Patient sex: M
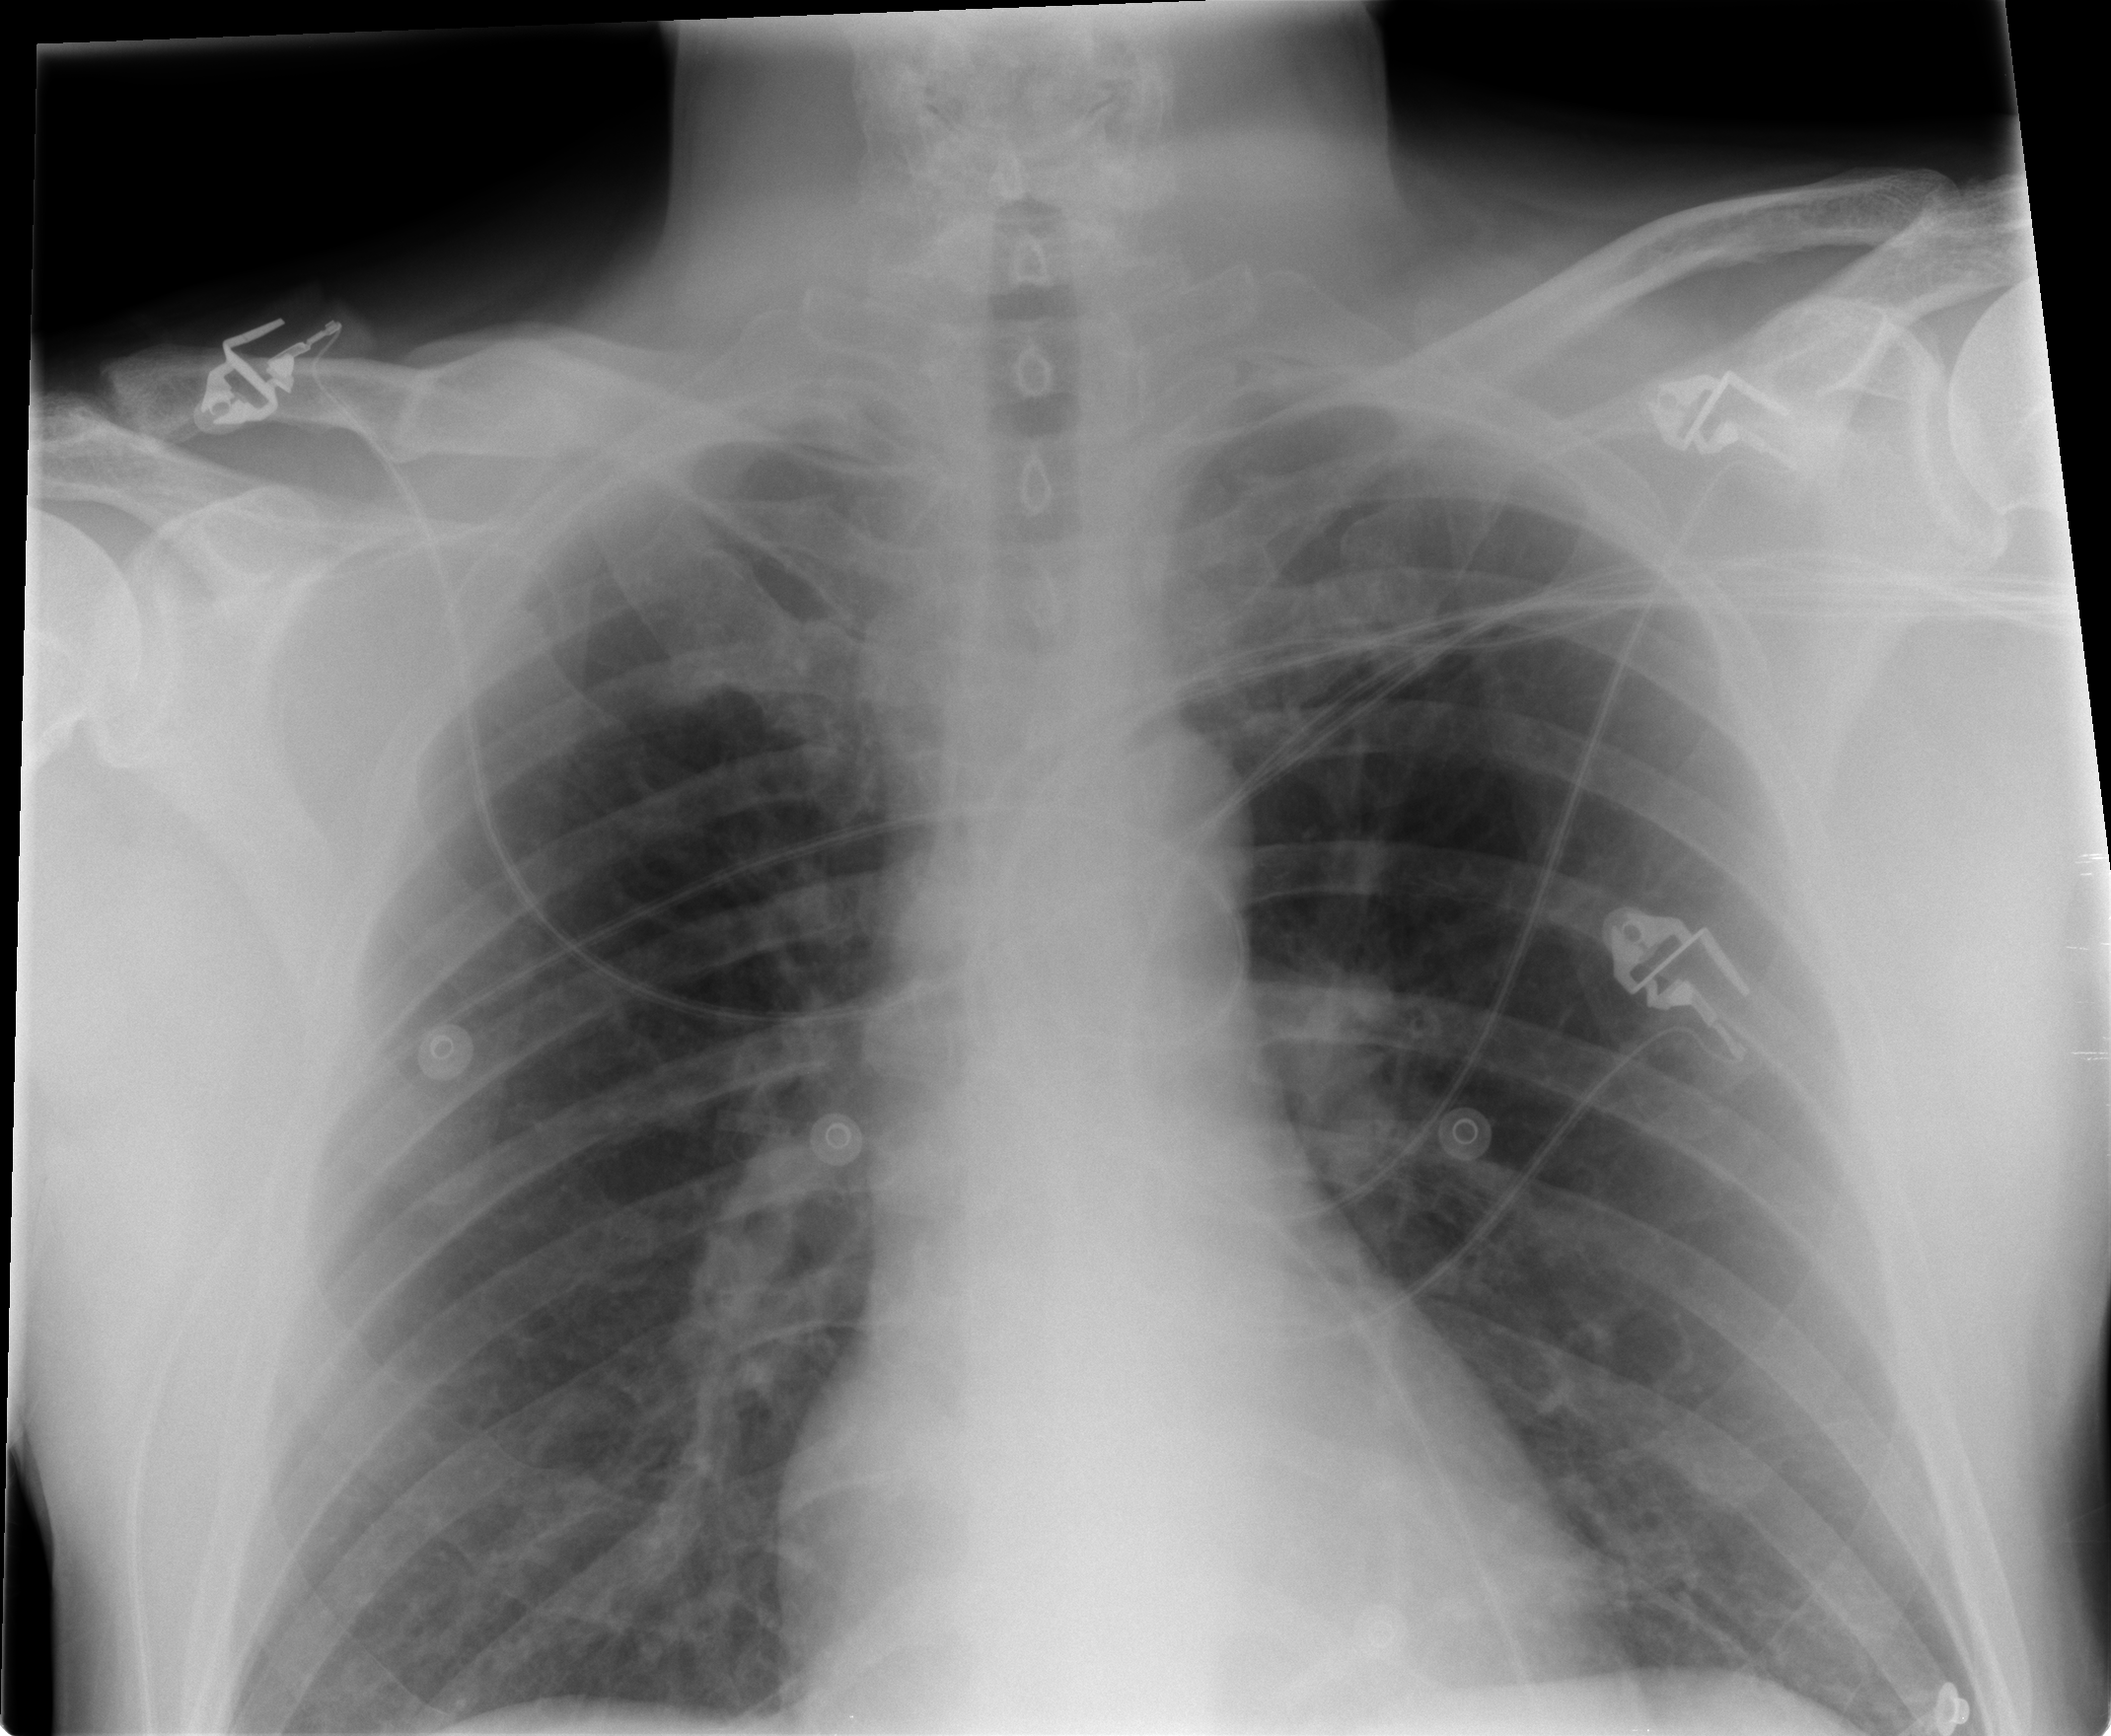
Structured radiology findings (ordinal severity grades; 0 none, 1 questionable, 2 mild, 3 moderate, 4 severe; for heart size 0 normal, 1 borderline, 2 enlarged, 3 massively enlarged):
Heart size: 2
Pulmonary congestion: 2
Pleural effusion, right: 0
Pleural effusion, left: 0
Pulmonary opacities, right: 0
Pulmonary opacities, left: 0
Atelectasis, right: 0
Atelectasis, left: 0